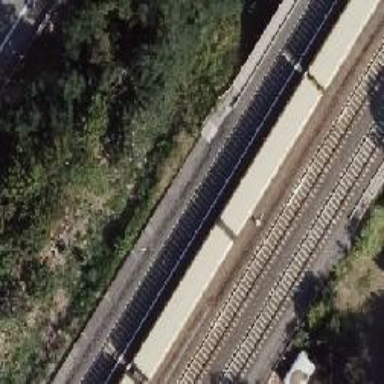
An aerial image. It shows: Bridge used by the electrified light rail system.